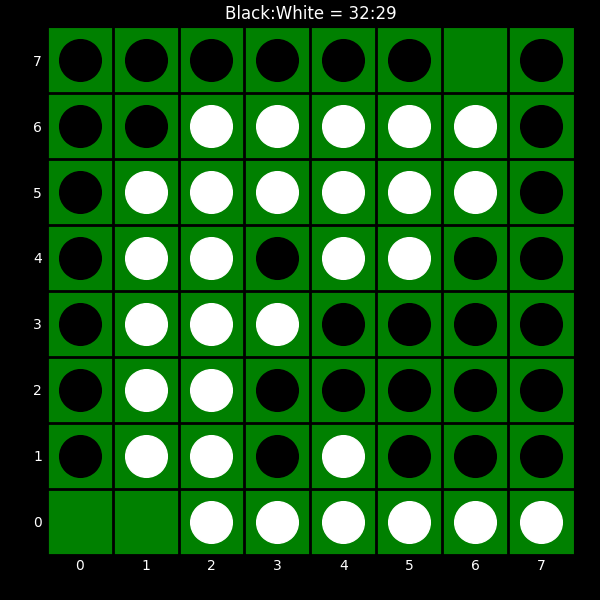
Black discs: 32
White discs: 29